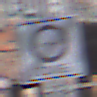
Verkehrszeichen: EndeUmweltzone
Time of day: SunriseSunset
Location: Outdoor (Suburban)
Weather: PartlyCloudy
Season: NotSpecified
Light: Natural